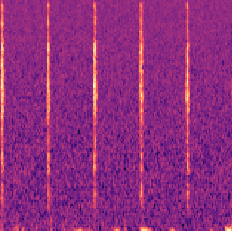
Sound class: Clock tick